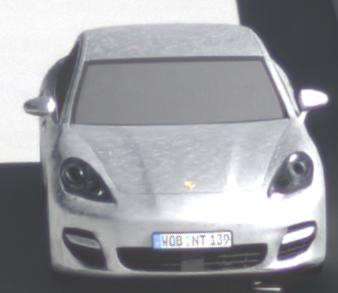
Make: Porsche
Model: Panamera
Detailed model: Panamera (970)
Model produced from: 2010/05
Model produced until: 2013/04
Doors: 5
Color: white
Road condition: dry road
Daytime: midday
Contrast: high contrast